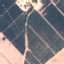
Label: PermanentCrop